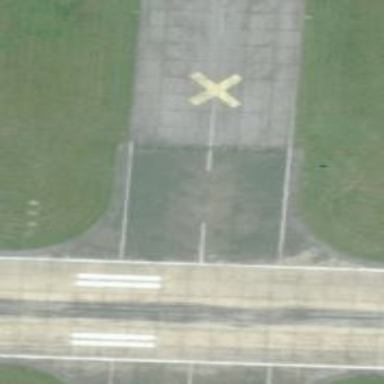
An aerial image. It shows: Taxiway at the airport with asphalt surface.